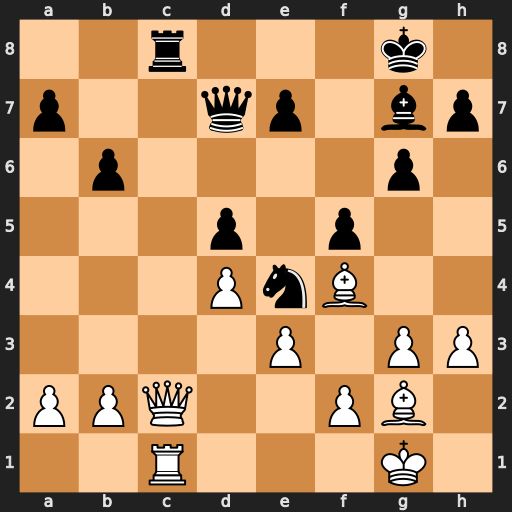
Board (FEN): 2r3k1/p2qp1bp/1p4p1/3p1p2/3PnB2/4P1PP/PPQ2PB1/2R3K1
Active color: w
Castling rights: -
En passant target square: -
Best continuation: Qxc8+ Qxc8 Rxc8+